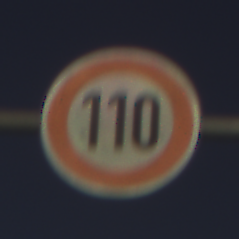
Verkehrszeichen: Geschwindigkeit110
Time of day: SunriseSunset
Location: Outdoor (Nature)
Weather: Clear
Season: NotSpecified
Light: Natural